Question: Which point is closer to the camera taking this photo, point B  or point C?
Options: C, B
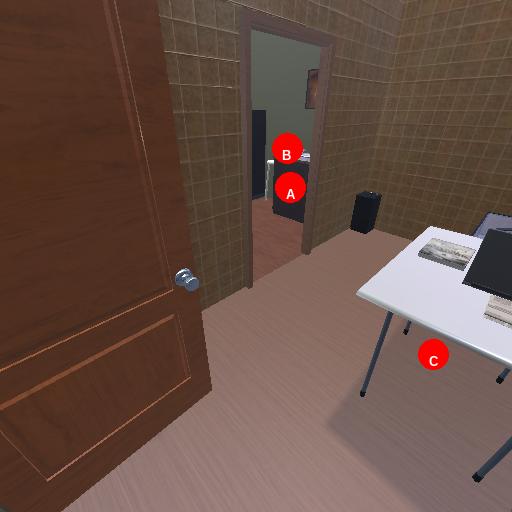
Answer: C